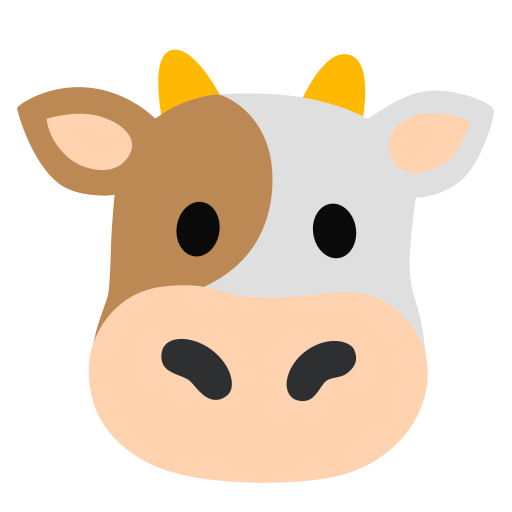
Emoji: 🐮